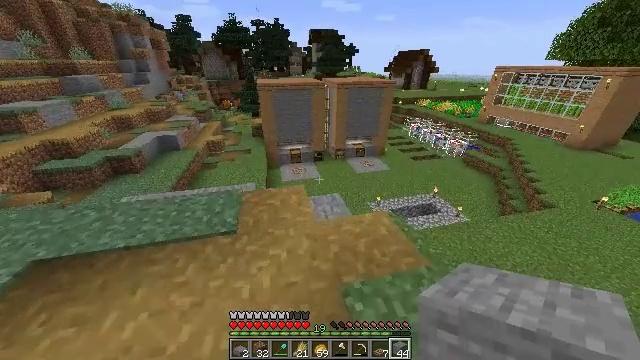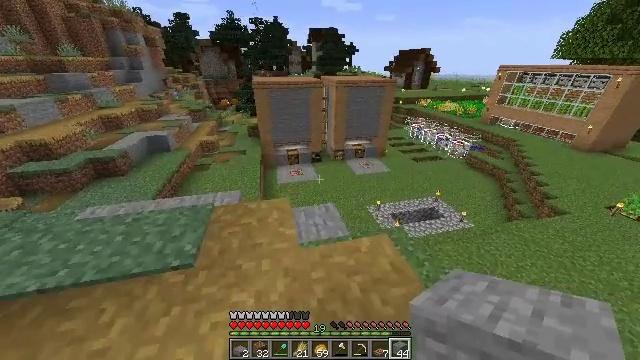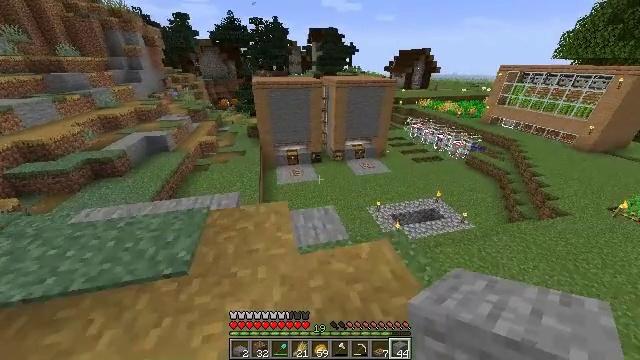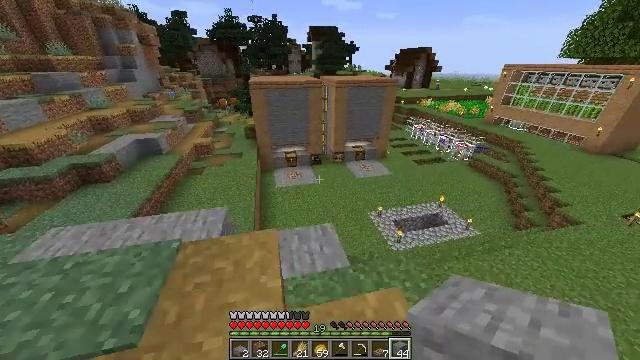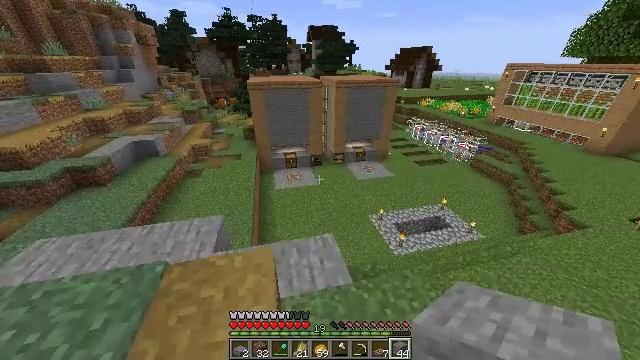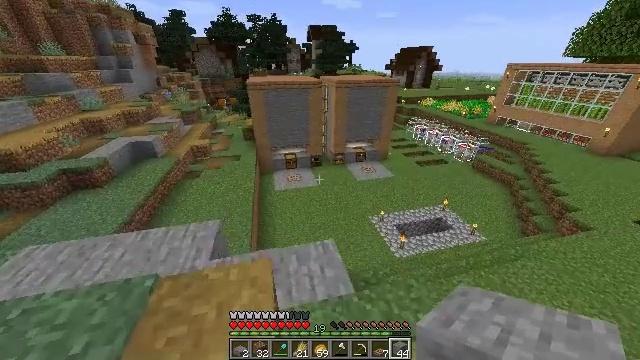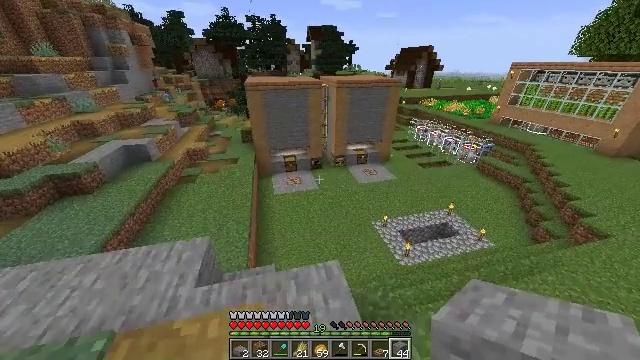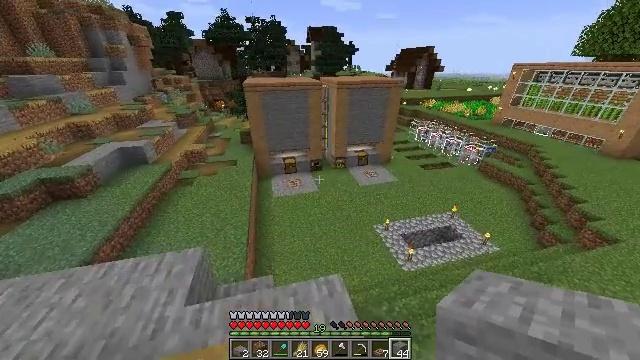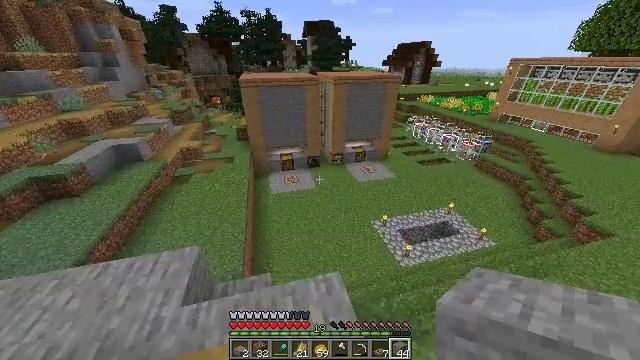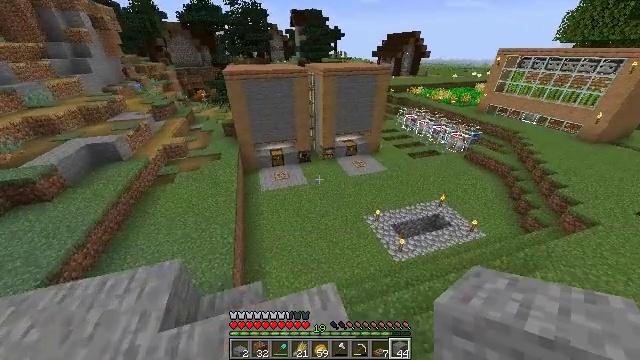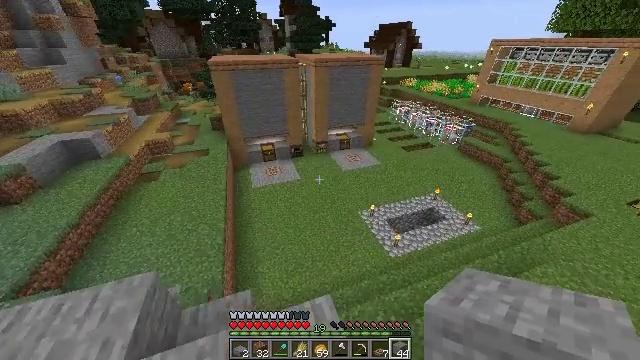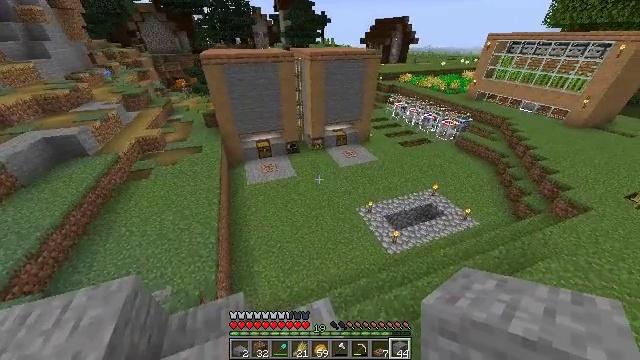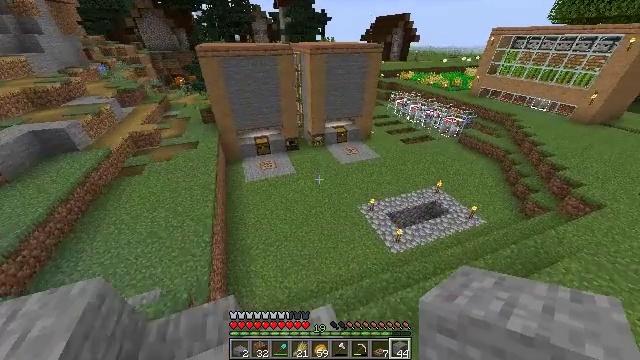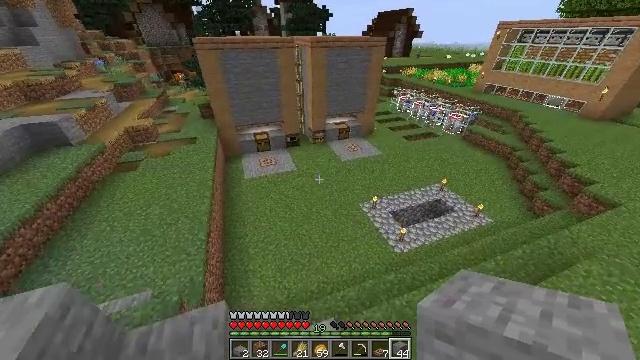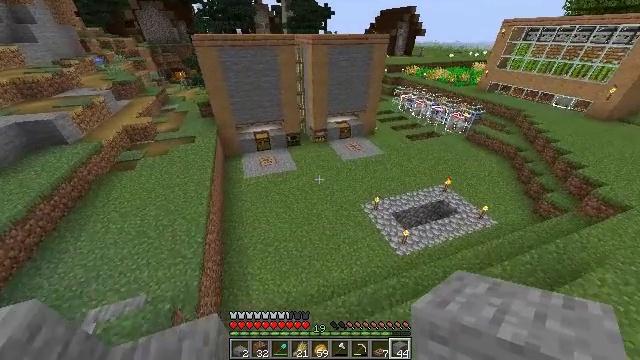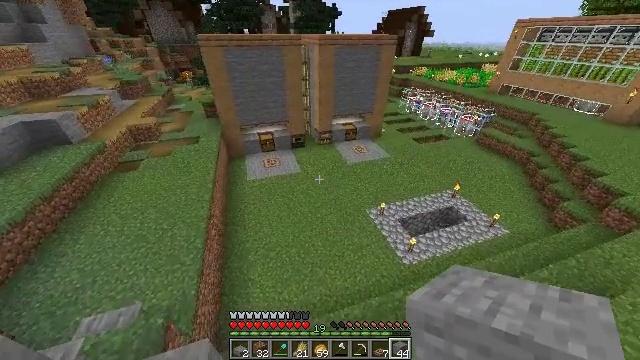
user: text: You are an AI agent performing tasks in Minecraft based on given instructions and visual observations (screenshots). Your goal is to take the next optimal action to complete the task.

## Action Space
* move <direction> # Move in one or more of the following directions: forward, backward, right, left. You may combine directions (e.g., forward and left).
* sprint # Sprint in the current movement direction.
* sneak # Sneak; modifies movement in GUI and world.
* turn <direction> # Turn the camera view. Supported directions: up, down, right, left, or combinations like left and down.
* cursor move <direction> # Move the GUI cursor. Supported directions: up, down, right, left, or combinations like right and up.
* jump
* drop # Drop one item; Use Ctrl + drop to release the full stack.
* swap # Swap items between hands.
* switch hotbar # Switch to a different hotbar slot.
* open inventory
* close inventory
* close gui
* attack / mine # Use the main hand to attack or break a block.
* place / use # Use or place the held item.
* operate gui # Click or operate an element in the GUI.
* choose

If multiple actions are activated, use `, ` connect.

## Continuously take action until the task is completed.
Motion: motion action
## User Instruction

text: Use jungle wood planks and sticks to make a jungle sign.
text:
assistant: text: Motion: move forward
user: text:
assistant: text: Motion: move forward
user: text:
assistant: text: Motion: move forward, sprint
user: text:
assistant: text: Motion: move forward, sprint
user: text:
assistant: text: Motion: move forward, sprint
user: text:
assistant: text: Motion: move forward, sprint
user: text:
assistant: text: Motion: move forward
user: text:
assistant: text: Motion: move forward, turn down
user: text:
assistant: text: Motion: move forward, turn right and down
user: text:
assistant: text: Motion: move forward, sprint, turn right and down
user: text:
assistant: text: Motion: move forward, sprint, turn right
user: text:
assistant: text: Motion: move forward, sprint
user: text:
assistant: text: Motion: move forward, sprint
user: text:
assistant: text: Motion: move forward
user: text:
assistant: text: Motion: move forward, sprint, turn left
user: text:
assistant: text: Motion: move forward, sprint, turn left
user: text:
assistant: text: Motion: move forward, sprint, turn left and up
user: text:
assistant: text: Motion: move forward, sprint, turn left and up
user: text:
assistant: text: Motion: move forward
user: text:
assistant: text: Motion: move forward
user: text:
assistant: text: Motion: move forward
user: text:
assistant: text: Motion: move forward
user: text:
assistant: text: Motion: move forward, sprint
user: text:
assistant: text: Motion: move forward, sprint
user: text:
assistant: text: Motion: move forward, sprint, turn up
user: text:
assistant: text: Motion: move forward, turn left and up
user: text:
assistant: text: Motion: move forward, turn left and up
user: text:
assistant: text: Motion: move forward, jump
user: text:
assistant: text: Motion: move forward, jump
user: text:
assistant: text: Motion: move forward, turn right and up, jump